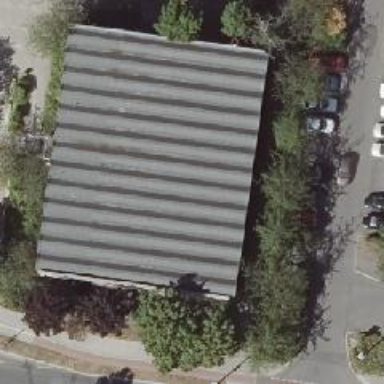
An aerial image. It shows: Sports hall building with flat roof. The sports hall is designed for leisure and recreational activities.